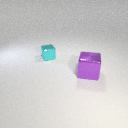
small cyan metal cube to the left of large purple metal cube